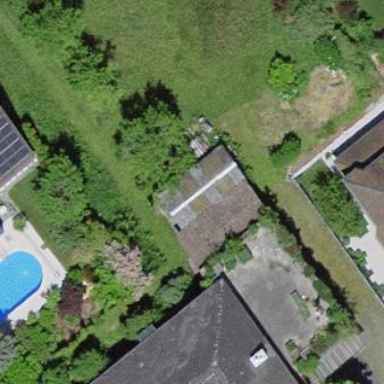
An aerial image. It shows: Shed.